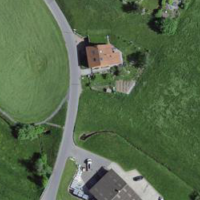
EUNIS habitat code: 52
Species observed at this site:
Urtica dioica